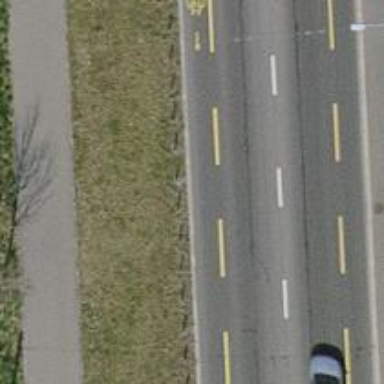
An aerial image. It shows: Bollard barrier.